Field crop: maize
Growth stage: 2
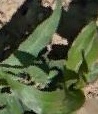
Species: maize